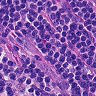
Metastatic tissue present: no